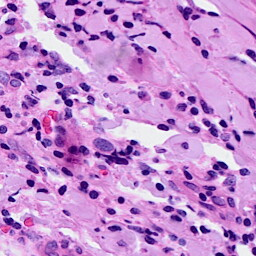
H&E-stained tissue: Breast